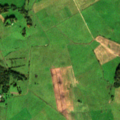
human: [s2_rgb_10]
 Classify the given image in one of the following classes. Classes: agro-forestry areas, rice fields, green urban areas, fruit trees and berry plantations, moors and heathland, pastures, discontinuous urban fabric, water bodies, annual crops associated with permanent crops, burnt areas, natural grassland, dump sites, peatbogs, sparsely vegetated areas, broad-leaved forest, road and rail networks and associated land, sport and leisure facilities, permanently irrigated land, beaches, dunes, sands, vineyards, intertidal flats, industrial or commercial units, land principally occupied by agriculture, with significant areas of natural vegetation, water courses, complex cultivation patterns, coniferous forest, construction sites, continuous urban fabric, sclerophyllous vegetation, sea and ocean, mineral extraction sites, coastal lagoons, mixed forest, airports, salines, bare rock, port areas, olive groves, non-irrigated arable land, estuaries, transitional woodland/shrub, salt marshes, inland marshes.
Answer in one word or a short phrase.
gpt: non-irrigated arable land, pastures, complex cultivation patterns, coniferous forest